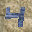
Label: 4